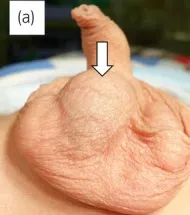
Case 2. (a) Appearance of the intrascrotal tumor: The masses were located in the midline of the scrotum and independent of the testes.
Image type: medical_photograph (other_medical_photograph)